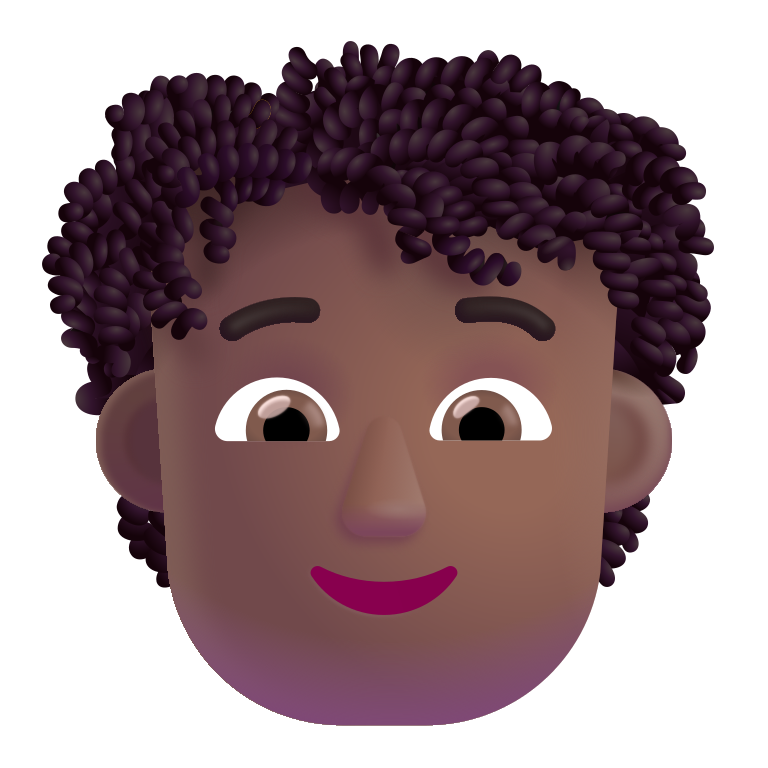
person curly hair color  dark